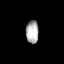
Tissue: lung
Cell type: T cells
Senescence score: 0.1924
Nuclear area (px): 292
Mean DAPI intensity: 169.736